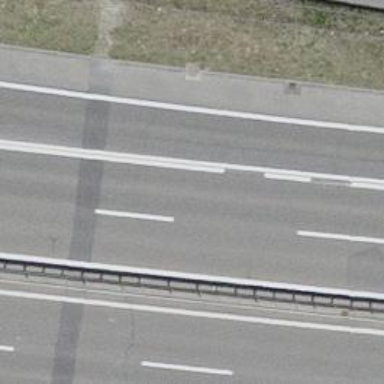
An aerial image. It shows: Motorway junction.